Question: this is my code
'''
<select>
<?php
$query = "SELECT * FROM 'sections'";
$result = mysql_query($query);
while($row=mysql_fetch_array($result)){
echo "<option value='".$row[id]."'>".$row[sectionName]."</option>";
}
?>
</select>
'''
nothing happen I don't know why
this my page maybe there is wrong some where
'''
<?php
ob_start();
session_start();
include('../includes/connect.php');
include('../includes/phpCodes.php');
?>
<!DOCTYPE html>
<html>
<head>
<title>lwH@ ltHkm</title>
<meta charset="utf-8">
<link rel="stylesheet" type="text/css" href="../css/mainstyle.css">
<link rel="stylesheet" type="text/css" href="css/controlstyle.css">
<script type="text/javascript" src="http://ajax.googleapis.com/ajax/libs/jquery/1.3.0/jquery.min.js"></script>
<script type="text/javascript">
$(document).ready(function(){
$('#tabs div').hide();
$('#tabs div:first').show();
$('#tabs ul li:first').addClass('active');
$('#tabs ul li a').click(function(){
$('#tabs ul li').removeClass('active');
$(this).parent().addClass('active');
var currentTab = $(this).attr('href');
$('#tabs div').hide();
$(currentTab).show();
return false;
});
});
</script>
</head>
<body>
<div class="wrapper">
<?php headerCode(); ?>
<div class="content">
<div id="tabs">
<ul>
<li><a href="#add">Df@ mwDw`</a></li>
<li><a href="#remove">Hdhf mwDw`</a></li>
<li><a href="#edit">t`dyl mwDw`</a></li>
<li><a href="#edit">ltHkm blqsm</a></li>
</ul>
<div id="add">
<form method="POST" action="includes/add.php" dir="rtl" enctype="multipart/from-data">
<br>
Hdd lqsm :
<select>
<?php
$query = "SELECT * FROM 'sectionsd'";
$result = mysql_query($query);
while($row=mysql_fetch_array($result)){
echo "<option value='".$row[id]."'>".$row[sectionName]."</option>";
}?>
</select><br>
`nwn lmwDw` :<input type="text" name="title" class="mem-information"/><br>
lmwDw` : <br /><textarea name="subject" rows="10" cols="50" class="mem-information" style="width: 500px"></textarea><br /><br>
lSwr@ :<input type="file" name="image"><br>
<input type="submit" value="rsl" name="send" class="log" style="color: black">
</form>
</div>
<div id="remove">
<form method="POST" action="includes/remove.php" dir="rtl"><br>
Hdd lqsm :
<select name ="sectionsName">
<option value="">dd</option>
</select>
<input type="submit" value="Hdhf" name="send" class="log" style="color: black">
</form>
</div>
<div id="edit">
</div>
<div id="addDep">
</div>
</div>
</div>
</div>
</body>
</html>
'''
sorry for my bad English
my table

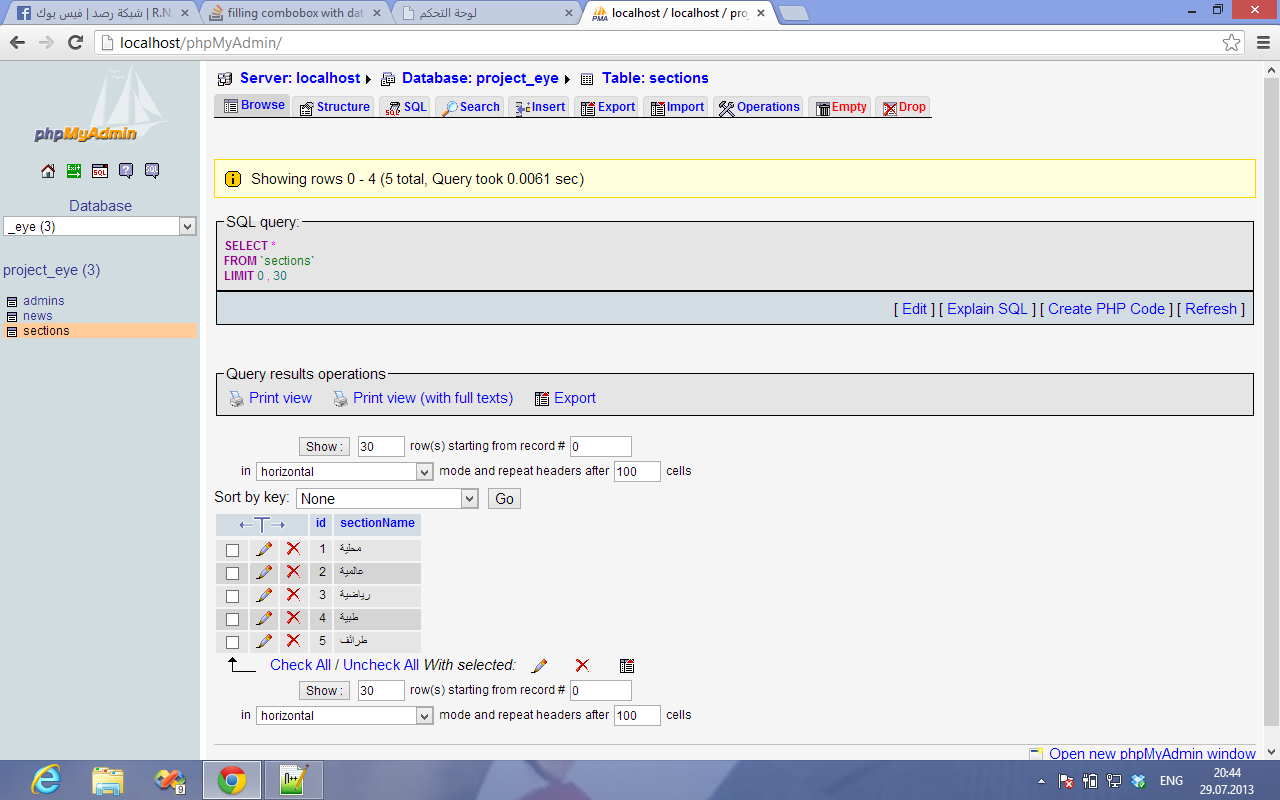
Answer: The problem I see is you are using single quotes on your table name in your query, you should either use back tick or no back ticks for table name. Please try the following code:
'''
<?php
$query = "SELECT * FROM 'sections'";
$result = mysql_query($query);
while($row=mysql_fetch_array($result, MYSQL_ASSOC)){
echo "<option value='".$row['id']."'>".$row['sectionName']."</option>";
}
?>
'''
Also start looking into using 'mysqli' (<URL>, as 'mysql' is deprecated.